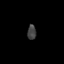
Tissue: skin
Cell type: Myeloid cells
Senescence score: 0.747
Nuclear area (px): 127
Mean DAPI intensity: 65.236